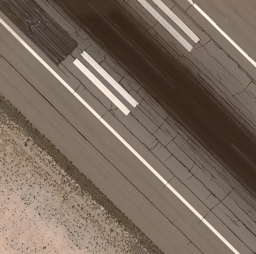
Label: runway